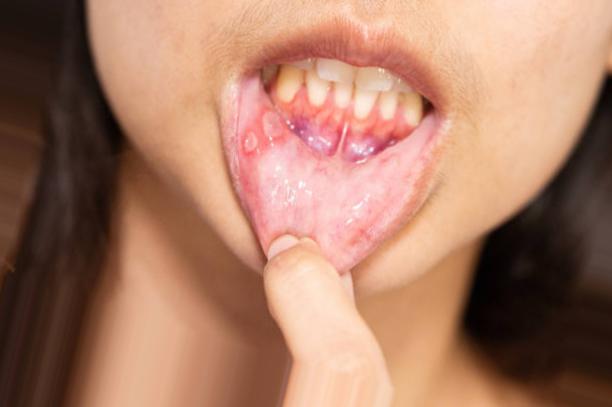
Condition: Mouth Ulcer